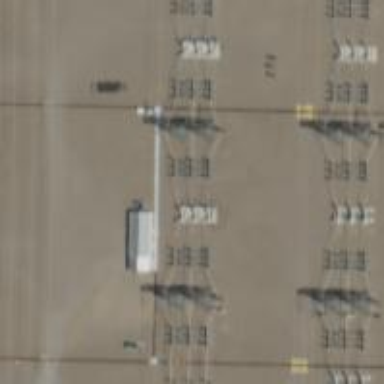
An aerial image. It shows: Switch used for power control.